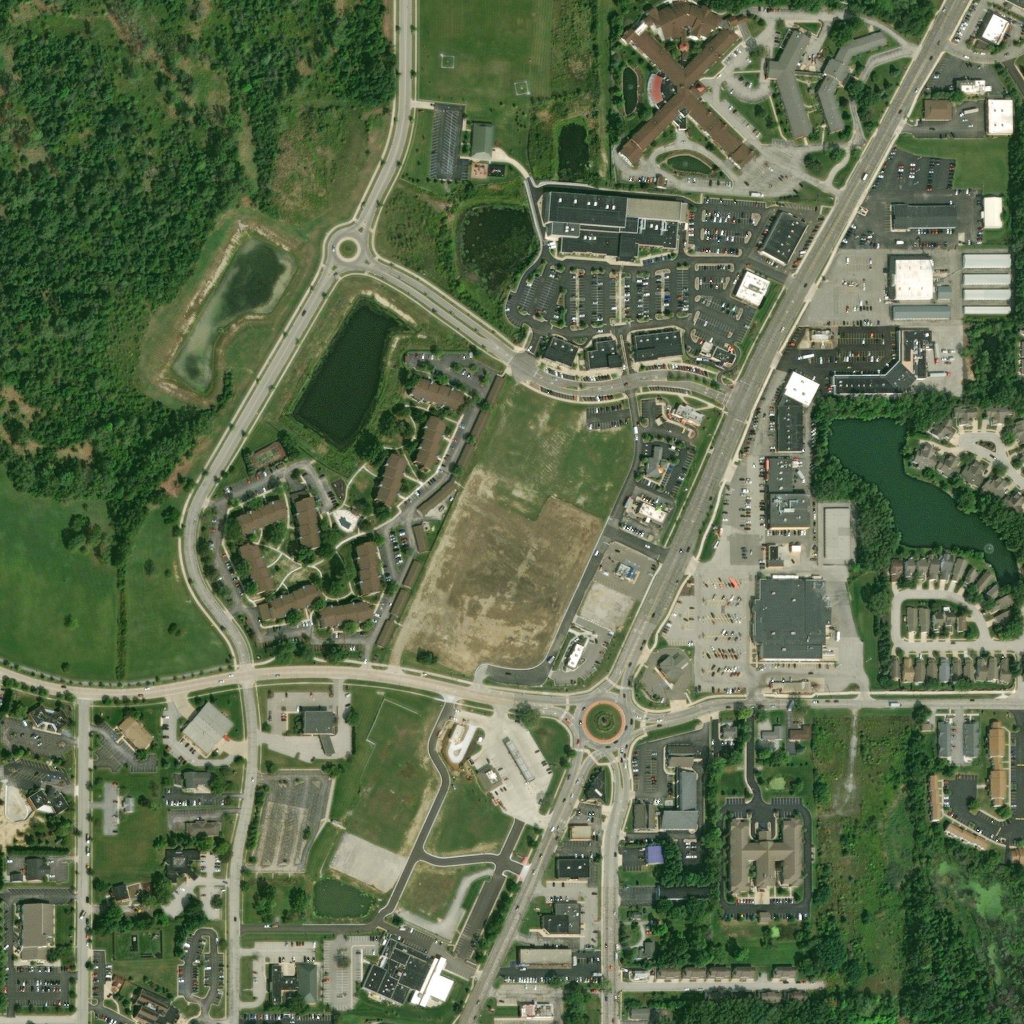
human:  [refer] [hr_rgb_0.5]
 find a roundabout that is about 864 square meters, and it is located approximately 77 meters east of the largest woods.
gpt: <box>[[32, 22, 36, 26, 0]]</box>